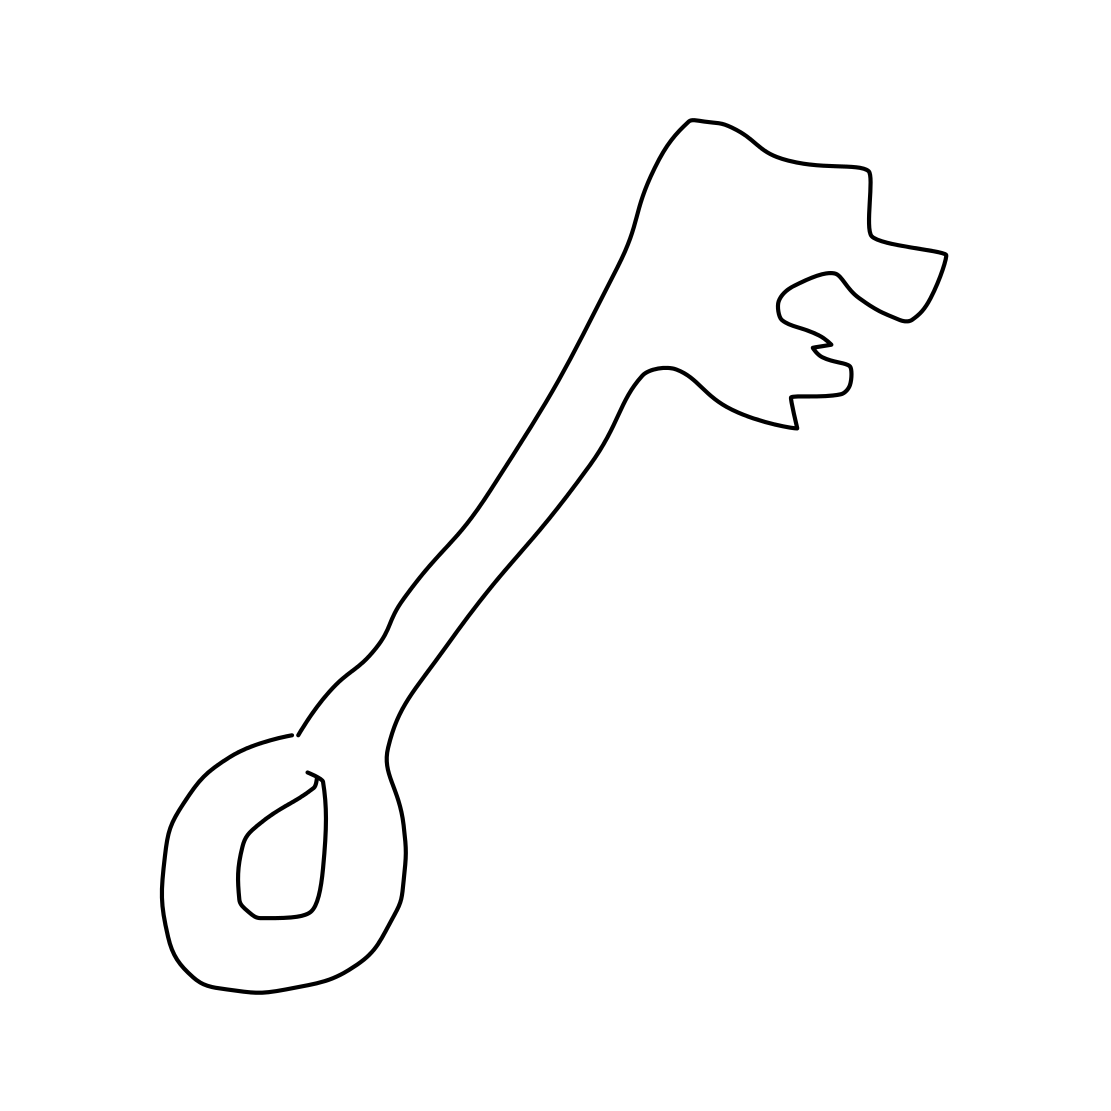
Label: key